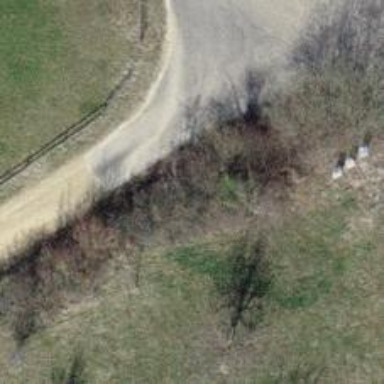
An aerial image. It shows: Hedge barrier.